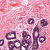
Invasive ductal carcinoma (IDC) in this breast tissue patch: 0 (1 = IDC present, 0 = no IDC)